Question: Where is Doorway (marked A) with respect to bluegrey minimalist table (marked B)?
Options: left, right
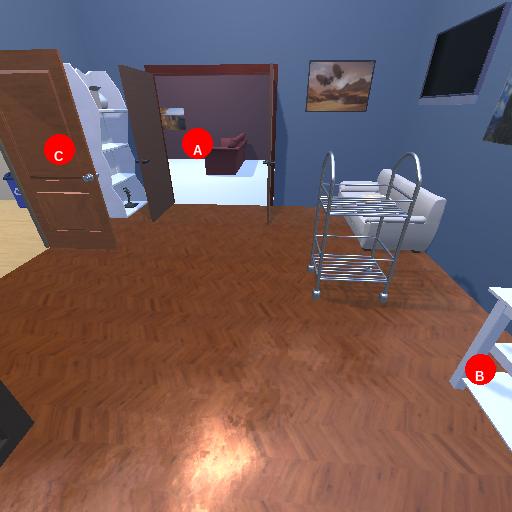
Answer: left